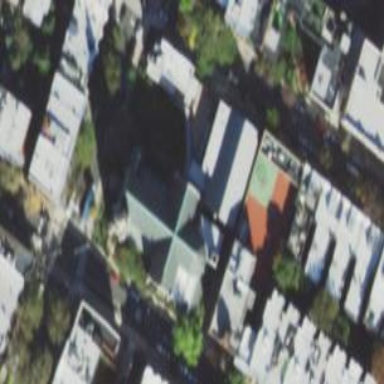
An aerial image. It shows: Beautiful church building.